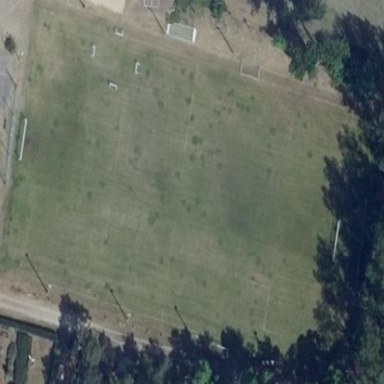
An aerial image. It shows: Soccer pitch designated for leisure and sports activities.